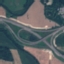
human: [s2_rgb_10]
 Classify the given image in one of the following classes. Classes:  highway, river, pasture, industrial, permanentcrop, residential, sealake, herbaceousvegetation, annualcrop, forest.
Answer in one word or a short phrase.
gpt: Highway